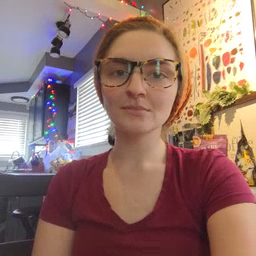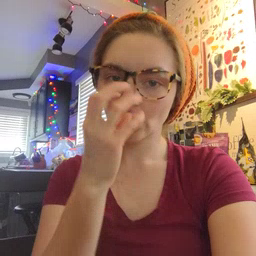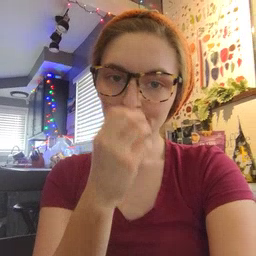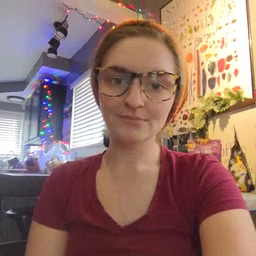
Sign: clown